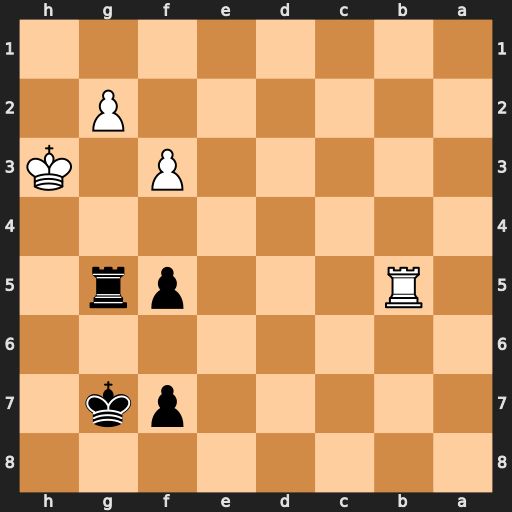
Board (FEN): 8/5pk1/8/1R3pr1/8/5P1K/6P1/8
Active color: b
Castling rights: -
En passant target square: -
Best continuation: Rh5+ Kg3 f4+ Kxf4 Rxb5